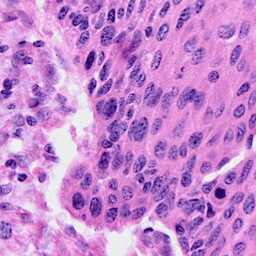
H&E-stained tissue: Cervix